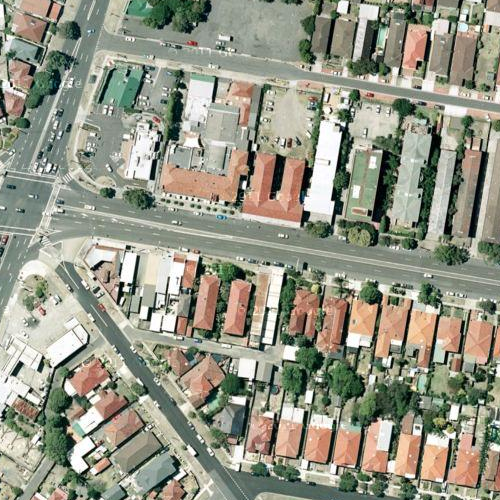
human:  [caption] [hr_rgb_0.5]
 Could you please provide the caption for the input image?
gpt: Many houses arranged neatly in the residential area .

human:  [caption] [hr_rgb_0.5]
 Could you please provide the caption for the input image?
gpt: Many houses arranged neatly and divided by some roads .

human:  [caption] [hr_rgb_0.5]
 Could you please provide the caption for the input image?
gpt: This is a residential area with many houses arranged neatly .

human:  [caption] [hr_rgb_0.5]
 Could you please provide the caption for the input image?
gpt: A residential area with many houses arranged neatly and some roads go through this area .

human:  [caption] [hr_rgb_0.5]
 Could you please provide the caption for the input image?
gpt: A residential area with some houses densely arranged and some roads go across this area .